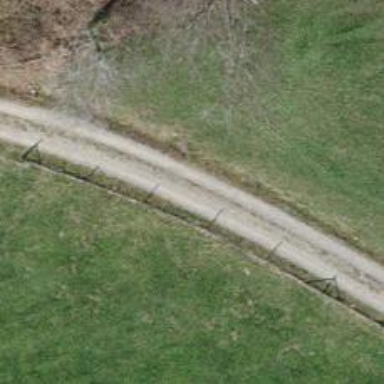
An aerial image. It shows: Compacted track road with grade3 tracktype.